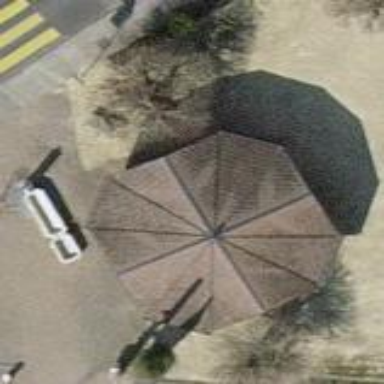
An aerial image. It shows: Shelter with roof.